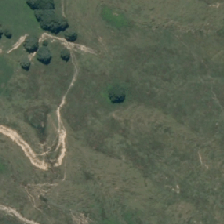
Land cover: grose_broom